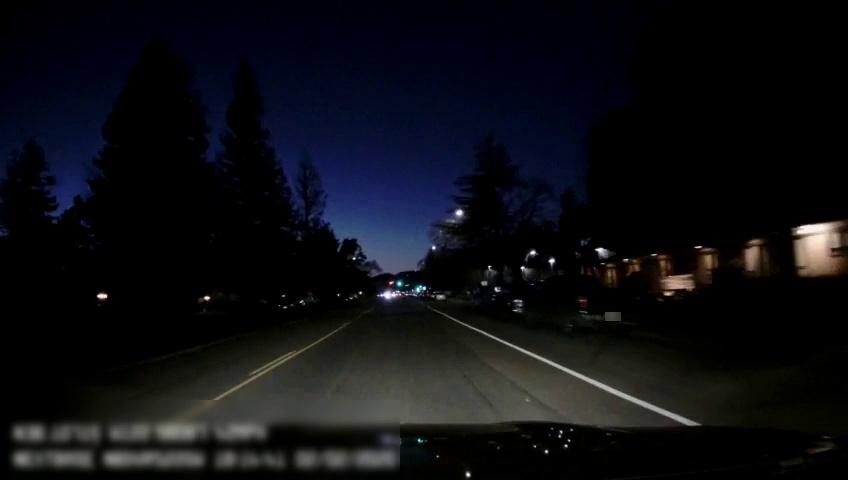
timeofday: Night
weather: Other
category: Drivable Space
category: Vehicles | Car
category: Vehicles | Car
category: Vehicles | SUV
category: Vehicles | Truck
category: Vehicles | Van
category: Vehicles | SUV
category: Vehicles | Car
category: Vehicles | Car
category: Lanes | Opposite Lane
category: Lanes | Current Lane
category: Lanes | Current Lane
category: Lanes | Alternate Lane
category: Lanes | Alternate Lane